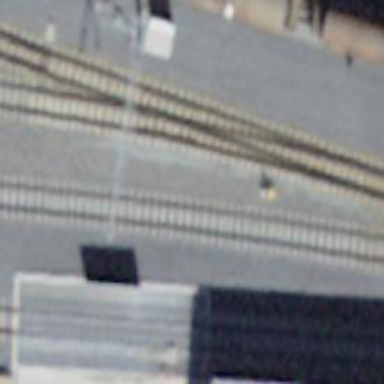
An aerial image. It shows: Narrow-gauge railway siding with electrified contact lines.